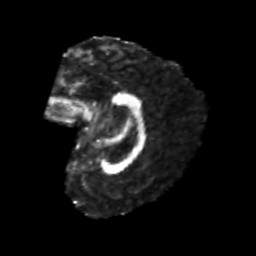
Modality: FA
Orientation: sagittal
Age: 24
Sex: female
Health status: healthy
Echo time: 0.074 s